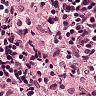
Metastatic tissue present: no